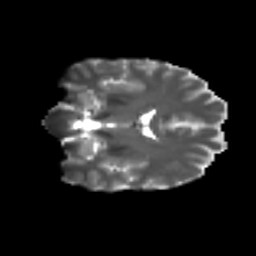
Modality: T2w
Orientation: coronal
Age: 38
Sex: female
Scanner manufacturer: ge
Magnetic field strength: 3 T
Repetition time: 7.8 s
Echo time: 0.0614 s